Question: I am getting the following error when try to convert a 'boost::shared_ptr' of a derived class to a 'boost::shared_ptr' of the parent class:
'''
1>c:\program filesoostoost_1_52_0oost\smart_ptr\detail\sp_convertible.hpp(48) : error C2594: 'argument' : ambiguous conversions from 'Title_Id_Record *' to 'Component::Interface *'
1> c:\program filesoostoost_1_52_0oost\smart_ptr\detail\sp_convertible.hpp(66) : see reference to class template instantiation 'boost::detail::sp_convertible<Y,T>' being compiled
1> with
1> [
1> Y=Title_Id_Record,
1> T=Component::Interface
1> ]
'''
Here is the inheritance diagram, according to Doxygen, for Title_Id_Record:

Here is the text of the 'boost::sp_convertable' structure:
'''
template< class Y, class T > struct sp_convertible
{
typedef char (&yes) [1];
typedef char (&no) [2];
static yes f( T* );
static no f( ... );
enum _vt { value = sizeof( (f)( static_cast<Y*>(0) ) ) == sizeof(yes) };
};
'''
My questions:
1. How does the boost::sp_convertible structure work for detecting compatibility?
2. Why is a boost shared pointer of Title_Id_Record not convertible to a boost shared pointer of Component::Interface?
Thanks.
'''
namespace Component
{
class Interface {};
}
namespace Record
{
class Interface
: public ::Component::Interface
{};
class Table_Association
: public Record::Interface
{};
class With_Id
: public Record::Table_Association
{};
class Of_Shared_Pointers
: public Record::Table_Association
{};
class Shared_Ptr_With_Id
: public Record::With_Id,
public Record::Of_Shared_Pointers
{};
class Shared_Ptr_Id_String
: public Record::Shared_Ptr_With_Id
{};
class Title_Id_Record
: public Record::Shared_Ptr_Id_String
{};
}
'''
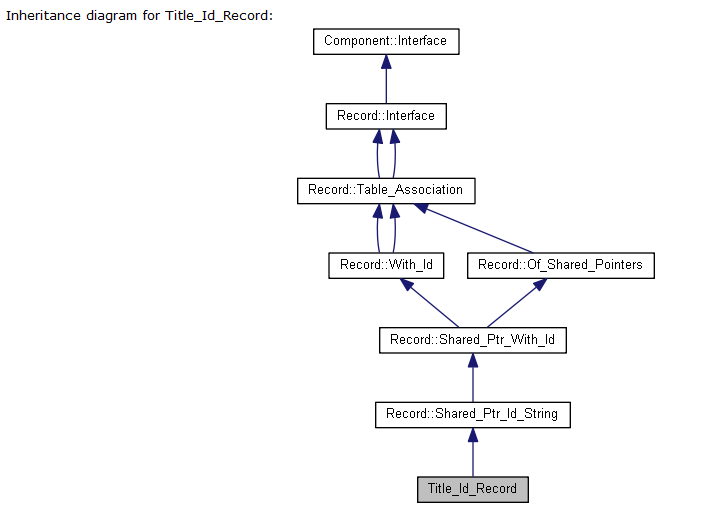
Answer: I'd bet the inheritance of 'Record::Table_Association' is non-'virtual': In that case you have two hierarchies of subobjects in your inheritance and the compiler has no idea which one to choose. Here is an example:
'''
// #define USE_VIRTUAL
struct CInterface {};
struct RInterface: CInterface {};
struct RTableAssociation: RInterface {};
struct RWithId: USE_VIRTUAL RTableAssociation {};
struct ROfSharedPointers: USE_VIRTUAL RTableAssociation {};
struct RSharedPtrWithId: RWithId, ROfSharedPointers {};
struct TitleIdRecord: RSharedPtrWithId {};
int main()
{
TitleIdRecord r;
CInterface* c = &r;
}
'''
(BTW, you could have created this <URL>. To fix the problem uncomment the '#define USE_VIRTUAL virtual' line. Whether you use this code with 'boost::shared_ptr<T>' or not doesn't really matter: the type traits just determined if there is a [non-ambiguous] conversion.